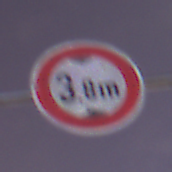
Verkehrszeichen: TatsaechlicheHoehe
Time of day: Night
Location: Outdoor (Urban)
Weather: PartlyCloudy
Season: NotSpecified
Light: Natural